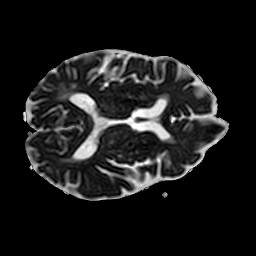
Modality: ADC
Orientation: axial
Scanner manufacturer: philips
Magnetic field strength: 3 T
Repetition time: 4.654 s
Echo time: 0.07459 s